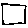
Label: square